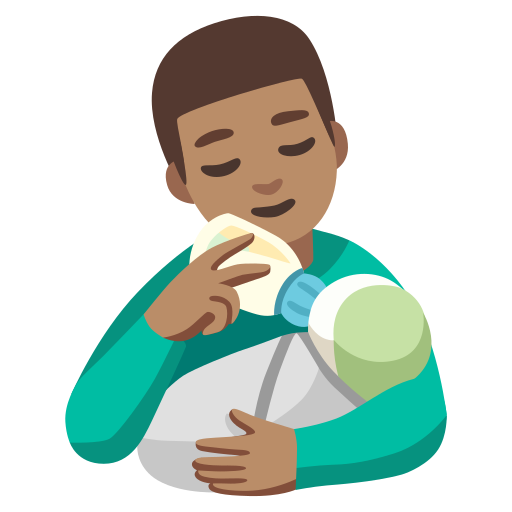
Emoji: 👨🏽‍🍼